Interaction volume radius: 10 \u00c5
Interaction volume height: 10 \u00c5
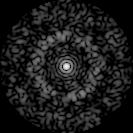
Disorder parameter: 0.8104